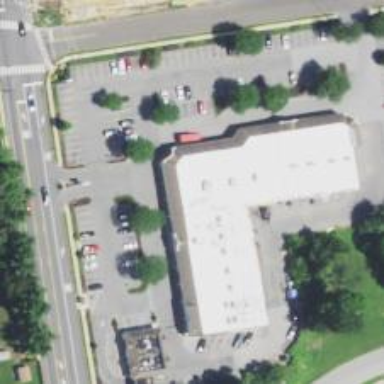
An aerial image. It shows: Pharmacy providing healthcare services.